Brain MRI, t1w sequence, axial 2D slice.
Patient: age 37, sex F, weight 95 kg, height 1.95 m
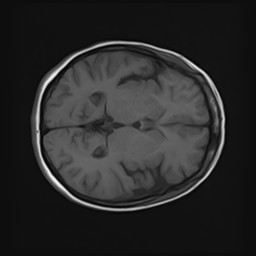